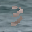
Label: 3